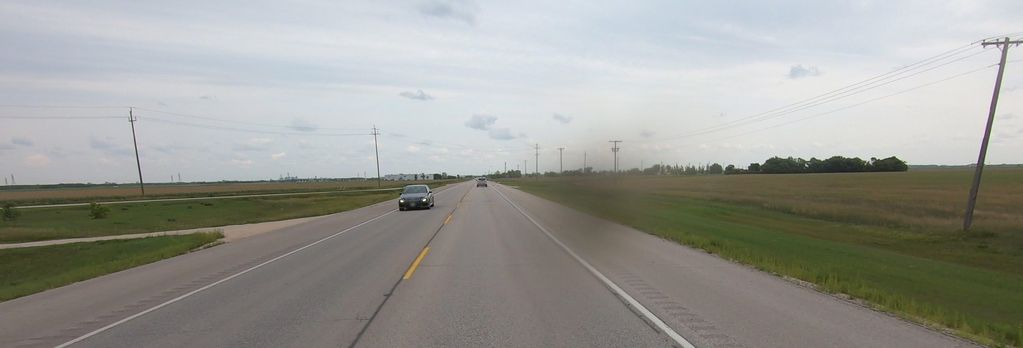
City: winnipeg